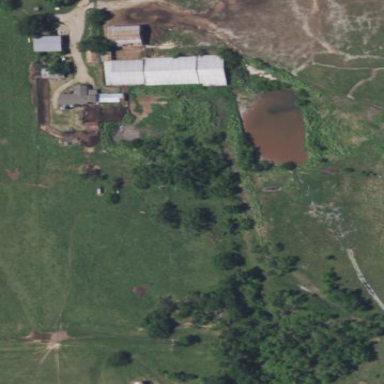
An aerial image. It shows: Farmyard area.